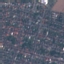
Land use / land cover class: Residential